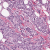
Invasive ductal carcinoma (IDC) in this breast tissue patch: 1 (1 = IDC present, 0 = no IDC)